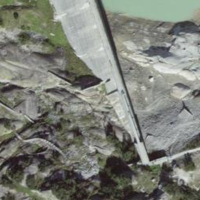
EUNIS habitat code: 31
Species observed at this site:
Rupicapra rupicapra
Sempervivum montanum